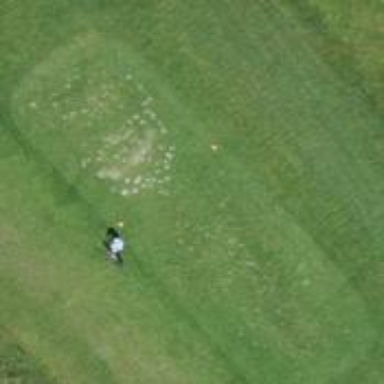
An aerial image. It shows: Grassy area designated as golf tee.